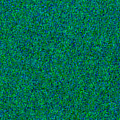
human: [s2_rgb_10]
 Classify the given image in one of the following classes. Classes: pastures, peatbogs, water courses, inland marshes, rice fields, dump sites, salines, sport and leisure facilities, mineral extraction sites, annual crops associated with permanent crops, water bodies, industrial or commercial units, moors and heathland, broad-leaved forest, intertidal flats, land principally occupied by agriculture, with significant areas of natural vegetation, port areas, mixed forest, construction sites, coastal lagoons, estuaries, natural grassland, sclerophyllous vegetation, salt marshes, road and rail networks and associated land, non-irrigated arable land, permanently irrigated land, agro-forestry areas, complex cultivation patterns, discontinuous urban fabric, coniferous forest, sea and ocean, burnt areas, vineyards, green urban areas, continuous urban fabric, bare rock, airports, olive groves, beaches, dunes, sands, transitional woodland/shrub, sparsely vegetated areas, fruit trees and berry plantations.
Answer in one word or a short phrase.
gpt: sea and ocean